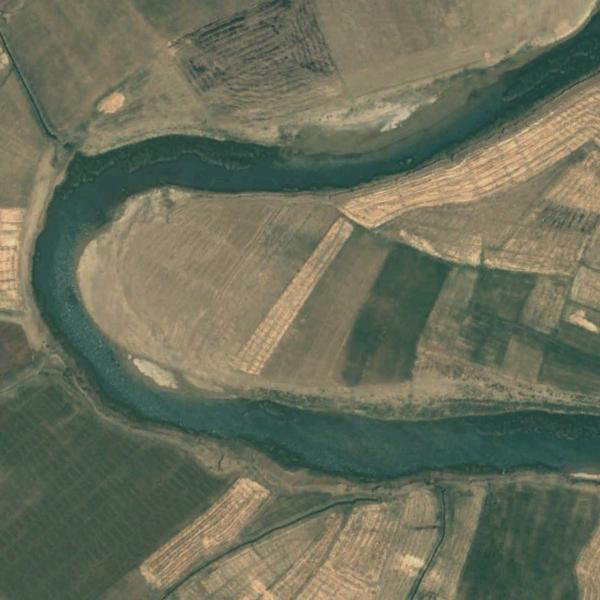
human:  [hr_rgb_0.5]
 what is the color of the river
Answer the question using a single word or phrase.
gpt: blue